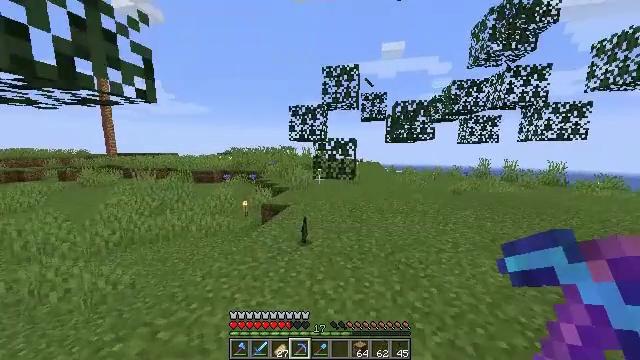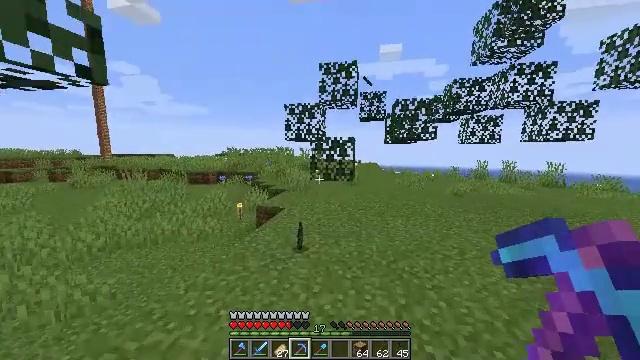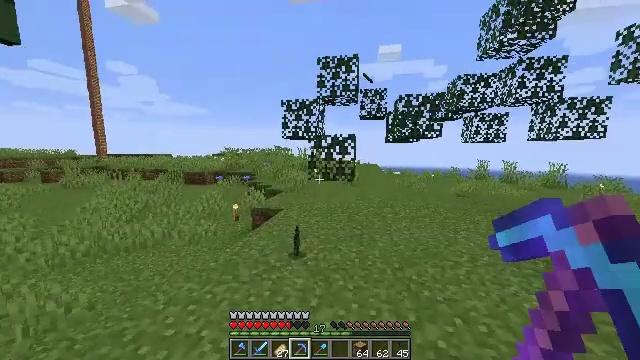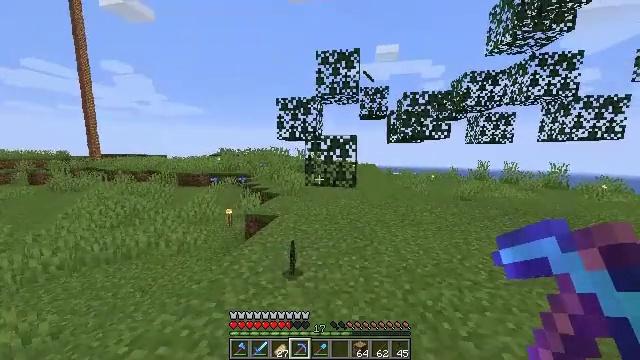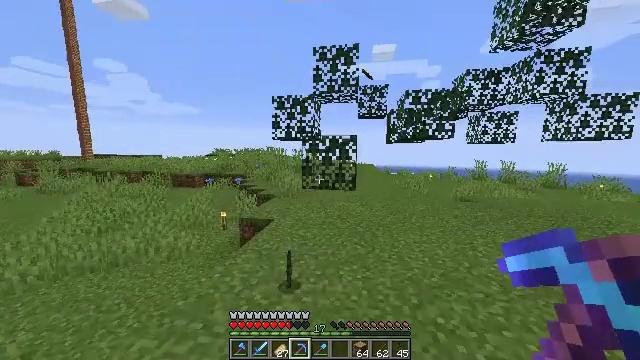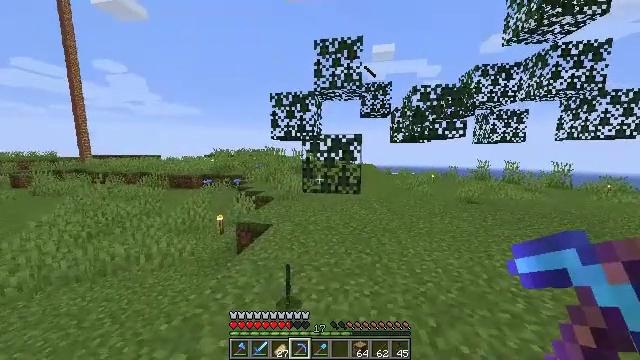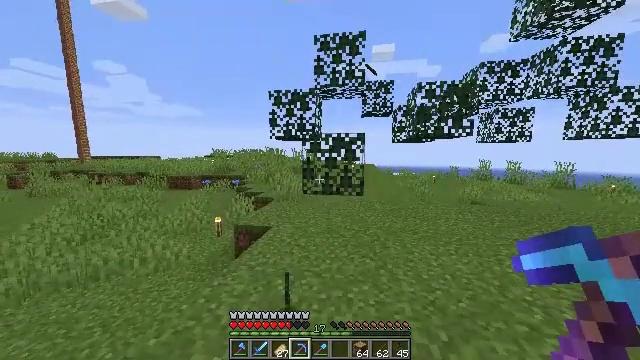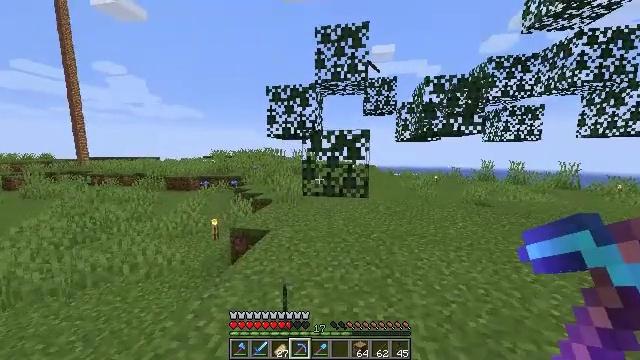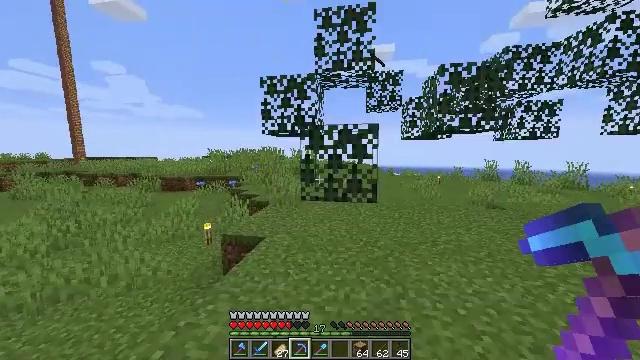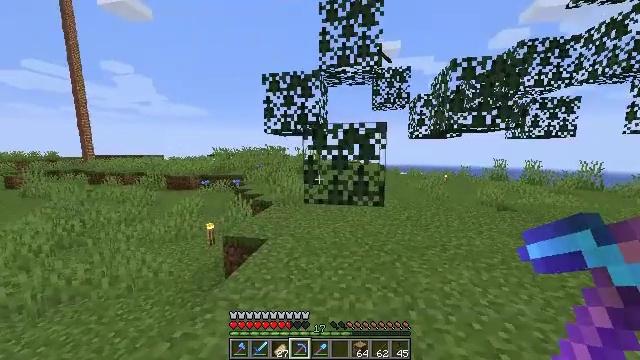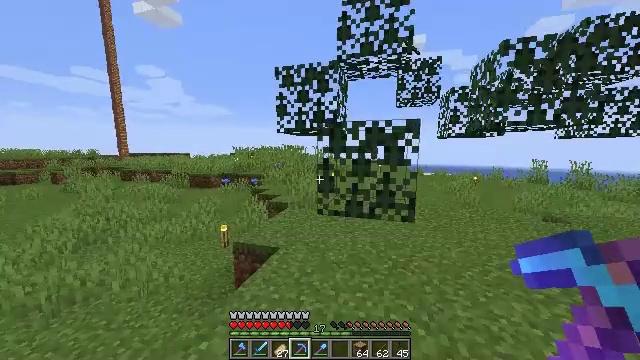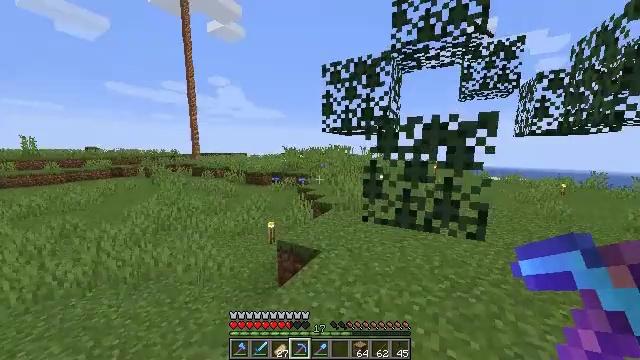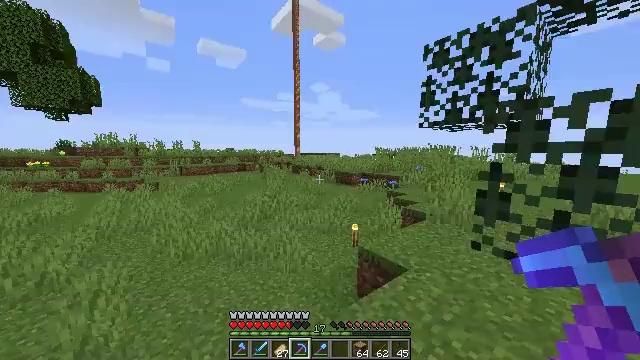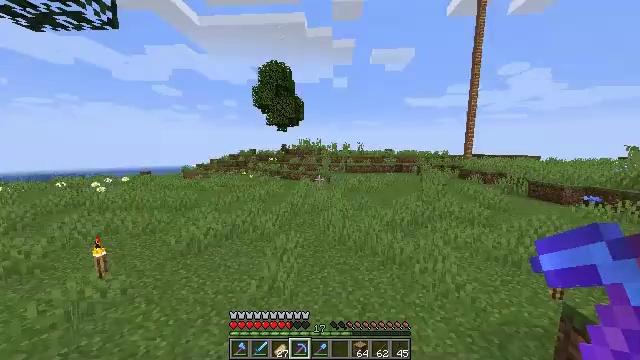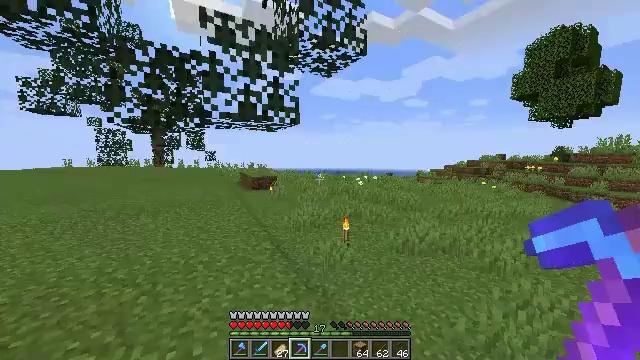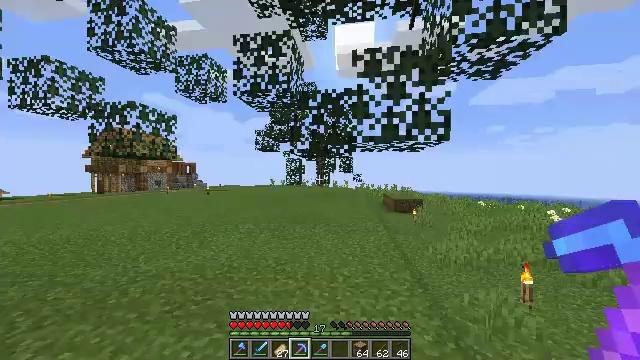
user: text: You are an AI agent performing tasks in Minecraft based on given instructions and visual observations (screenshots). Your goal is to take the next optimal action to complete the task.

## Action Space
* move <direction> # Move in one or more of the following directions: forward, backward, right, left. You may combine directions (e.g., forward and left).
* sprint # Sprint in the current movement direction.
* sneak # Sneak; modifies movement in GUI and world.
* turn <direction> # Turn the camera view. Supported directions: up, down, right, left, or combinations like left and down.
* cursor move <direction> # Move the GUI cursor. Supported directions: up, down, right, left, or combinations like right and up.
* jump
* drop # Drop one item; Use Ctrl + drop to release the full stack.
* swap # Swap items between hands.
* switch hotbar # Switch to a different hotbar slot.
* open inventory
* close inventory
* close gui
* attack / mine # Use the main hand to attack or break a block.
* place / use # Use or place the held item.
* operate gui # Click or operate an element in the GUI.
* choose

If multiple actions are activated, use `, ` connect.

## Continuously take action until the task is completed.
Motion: motion action
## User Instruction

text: Collect some oak leaves.
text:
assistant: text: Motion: move forward
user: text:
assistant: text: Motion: move forward
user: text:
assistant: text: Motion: move forward
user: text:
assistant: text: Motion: move forward
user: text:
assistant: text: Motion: move forward
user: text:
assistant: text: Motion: move forward
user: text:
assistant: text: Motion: move forward
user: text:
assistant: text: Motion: move forward
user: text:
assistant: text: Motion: move forward, turn left
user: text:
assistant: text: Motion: move forward, turn left
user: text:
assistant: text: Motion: move forward, turn left
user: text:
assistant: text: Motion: move forward, turn left
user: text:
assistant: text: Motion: move forward, turn left
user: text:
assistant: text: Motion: move forward, turn left and up
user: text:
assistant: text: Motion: move forward, sprint, turn left and up
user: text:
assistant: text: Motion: move forward, sprint, turn left and up
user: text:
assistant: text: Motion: move forward, sprint
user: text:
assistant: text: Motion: move forward, sprint
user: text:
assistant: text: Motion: move forward
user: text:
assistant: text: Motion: move forward
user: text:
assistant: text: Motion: move forward
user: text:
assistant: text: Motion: move forward, sprint
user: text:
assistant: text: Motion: move forward, sprint
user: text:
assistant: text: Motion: move forward, sprint, turn left and up
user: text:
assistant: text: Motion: move forward
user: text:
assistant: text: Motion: move forward
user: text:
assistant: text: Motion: move forward
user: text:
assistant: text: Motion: move forward, sprint
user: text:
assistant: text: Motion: move forward, sprint
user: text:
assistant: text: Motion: move forward, sprint